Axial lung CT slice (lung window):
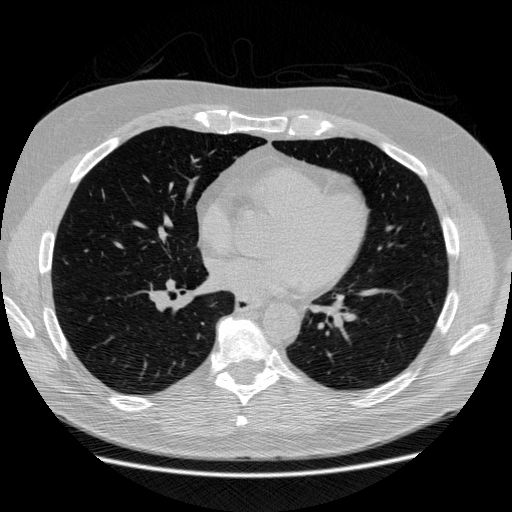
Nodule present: no